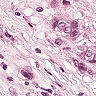
Metastatic tissue present: yes